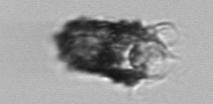
Label: Tintinnopsis